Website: bh-photo
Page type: customer-info-address
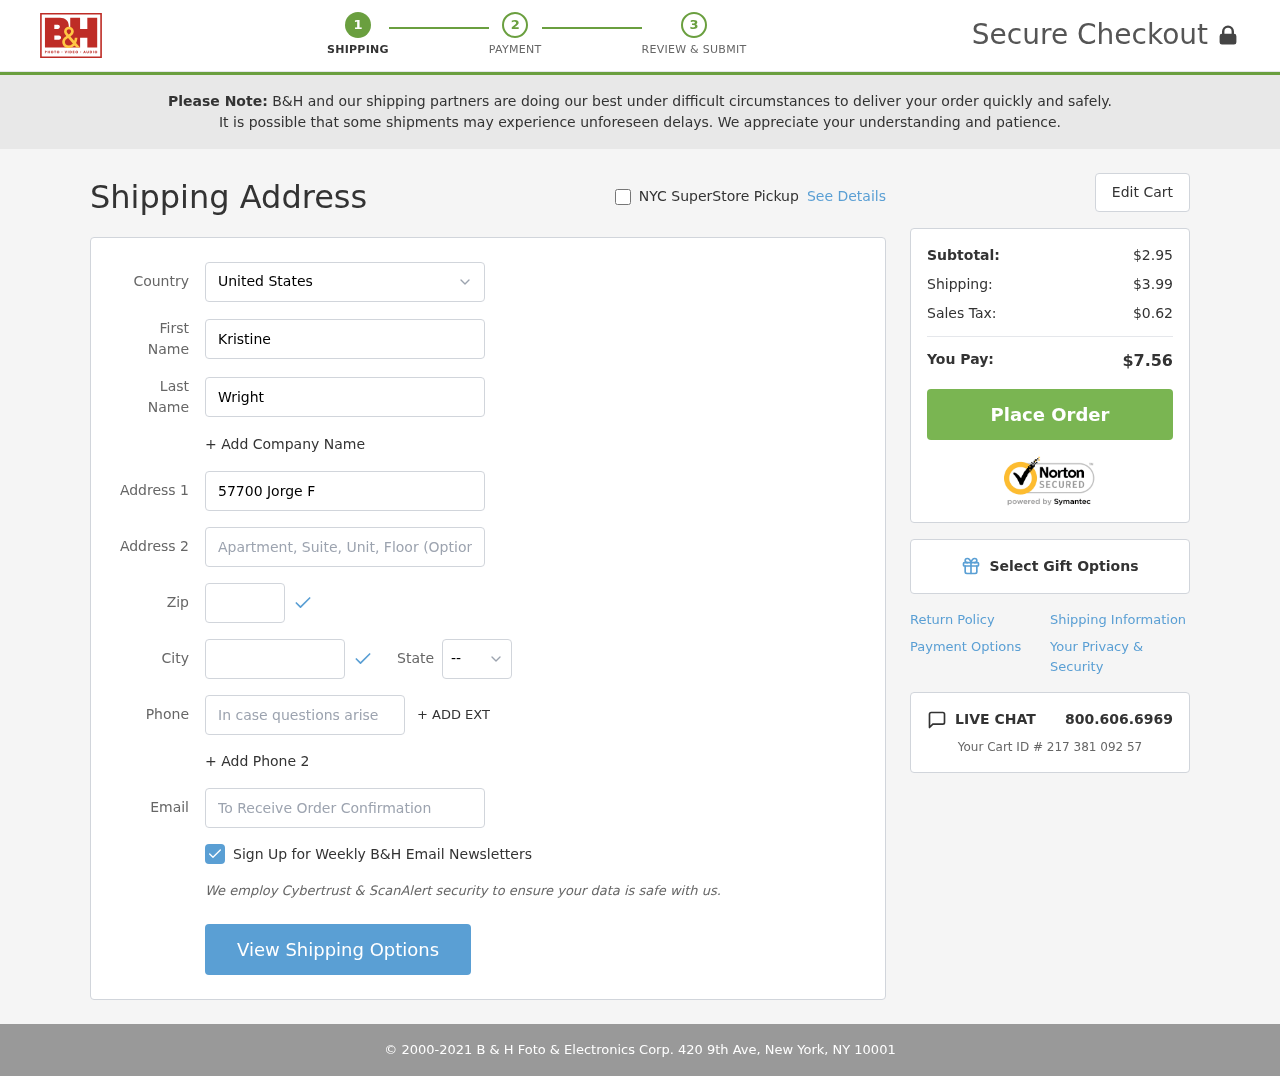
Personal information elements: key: PII_CITY
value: South Ryan
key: PII_COUNTRY
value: United States
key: PII_EMAIL
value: kwright@yahoo.com
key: PII_FIRSTNAME
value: Kristine
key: PII_LASTNAME
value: Wright
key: PII_PHONE
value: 9737414340
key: PII_POSTCODE
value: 02278
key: PII_STATE_ABBR
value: NH
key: PII_STREET
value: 57700 Jorge Fields
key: PII_STREET2
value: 668 David Pines
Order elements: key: ORDER_SUBTOTAL
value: $2.95
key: ORDER_SHIPPING_COST
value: $3.99
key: ORDER_TAX
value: $0.62
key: ORDER_TOTAL
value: $7.56
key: ORDER_ID
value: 217 381 092 57